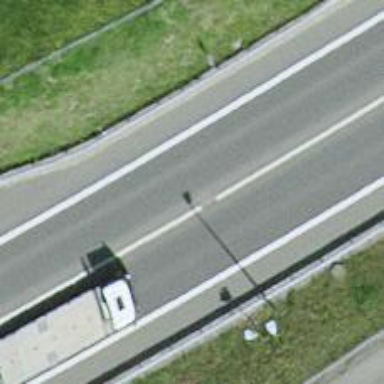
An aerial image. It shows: Asphalt motorway categorized as trunk road.